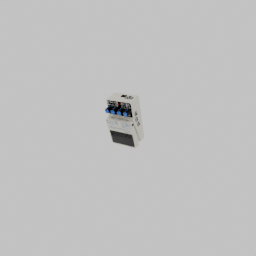
Label: electronics